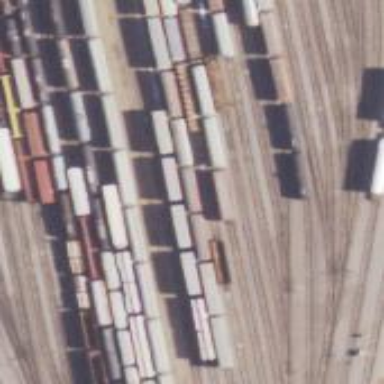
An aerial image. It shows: Railway yard in service.